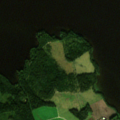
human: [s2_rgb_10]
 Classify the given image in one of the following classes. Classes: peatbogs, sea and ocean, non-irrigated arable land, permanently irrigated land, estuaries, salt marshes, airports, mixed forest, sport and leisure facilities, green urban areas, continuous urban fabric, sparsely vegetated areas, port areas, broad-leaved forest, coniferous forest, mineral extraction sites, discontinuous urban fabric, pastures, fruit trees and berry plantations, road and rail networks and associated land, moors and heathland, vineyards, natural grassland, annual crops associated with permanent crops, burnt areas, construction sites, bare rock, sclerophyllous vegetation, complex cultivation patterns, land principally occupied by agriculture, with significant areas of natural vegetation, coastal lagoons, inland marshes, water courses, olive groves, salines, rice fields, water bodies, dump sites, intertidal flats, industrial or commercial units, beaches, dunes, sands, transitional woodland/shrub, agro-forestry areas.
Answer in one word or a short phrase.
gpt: non-irrigated arable land, mixed forest, water bodies